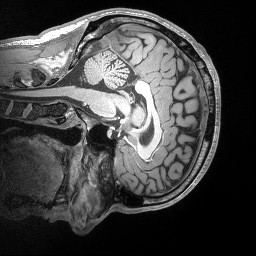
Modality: T1w
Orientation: sagittal
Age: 31
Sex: male
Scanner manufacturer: siemens
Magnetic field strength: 3 T
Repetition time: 2.53 s
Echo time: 0.00164 s